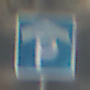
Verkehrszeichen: Parkhaus
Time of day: MorningAfternoon
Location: Outdoor (Nature)
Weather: PartlyCloudy
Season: NotSpecified
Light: Natural